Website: walmart
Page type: gifting
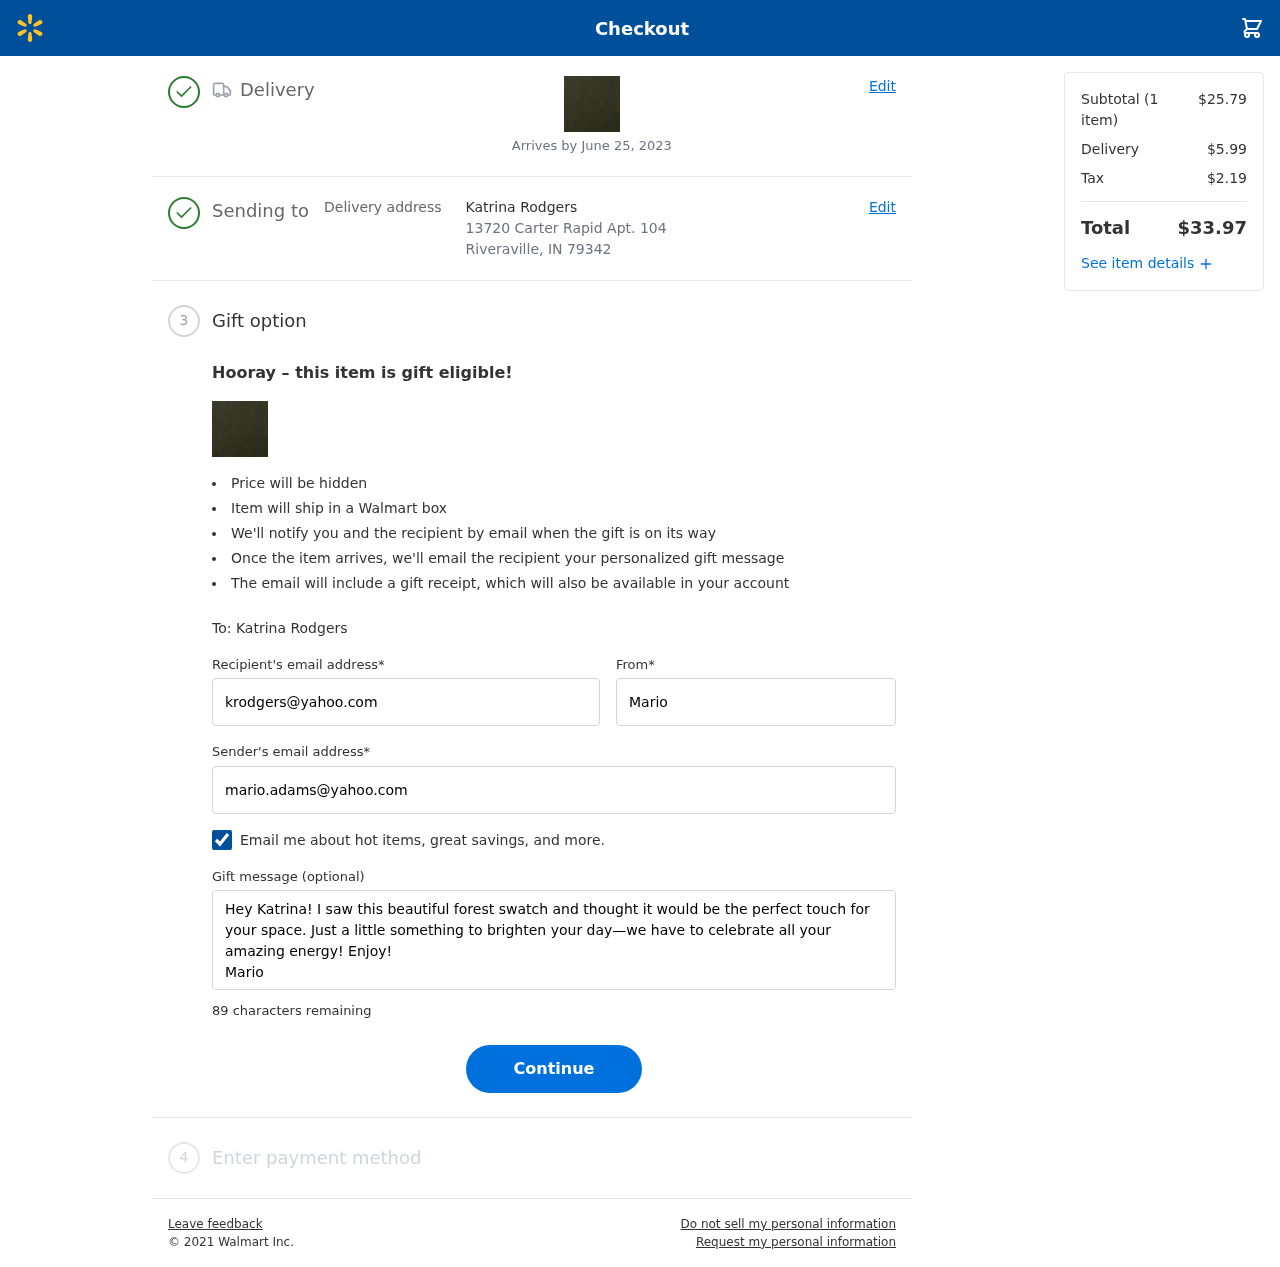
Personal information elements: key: PII_CITY_STATE_ZIP
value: Riveraville, IN 79342
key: PII_EMAIL
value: mario.adams@yahoo.com
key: PII_FIRSTNAME
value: Mario
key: PII_GIFT_EMAIL
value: krodgers@yahoo.com
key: PII_GIFT_FULLNAME
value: Katrina Rodgers
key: PII_GIFT_MESSAGE
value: Hey Katrina! I saw this beautiful forest swatch and thought it would be the perfect touch for your space. Just a little something to brighten your day—we have to celebrate all your amazing energy! Enjoy!
Mario
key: PII_STREET
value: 13720 Carter Rapid Apt. 104
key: PII_GIFT_FIRSTNAME
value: Katrina
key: PII_GIFT_LASTNAME
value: Rodgers
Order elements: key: ORDER_DELIVERY_DATE
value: Arrives by June 25, 2023
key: ORDER_NUM_ITEMS
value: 1
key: ORDER_SUBTOTAL
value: $25.79
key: ORDER_SHIPPING_COST
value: $5.99
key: ORDER_TAX
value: $2.19
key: ORDER_TOTAL
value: $33.97